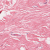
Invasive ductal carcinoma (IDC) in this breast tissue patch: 0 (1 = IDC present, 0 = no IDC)